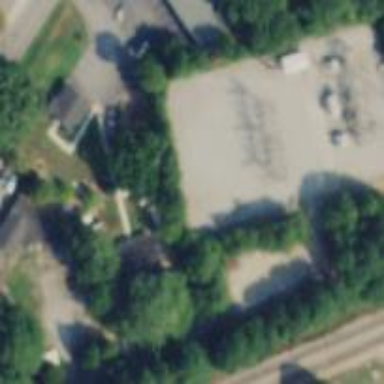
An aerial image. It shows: There is distribution substation enclosed by fence.